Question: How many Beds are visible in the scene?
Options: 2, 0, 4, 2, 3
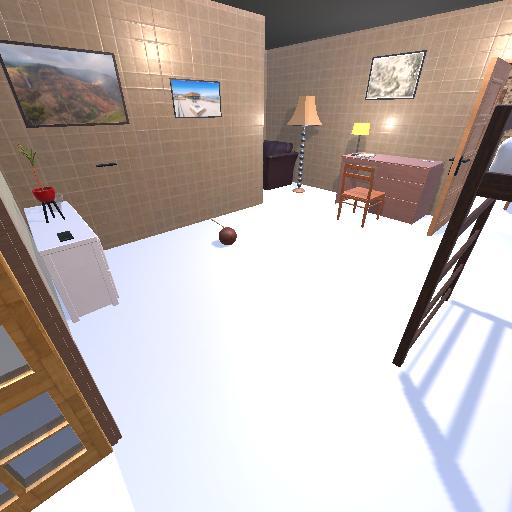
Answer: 2